Question: I have three menus. "Personal Info" "Mobile Info" "Documents" each buttons have their own link/page that displays a GridView. Now, when I click the other menu, the browser loads my entire page that causes so long to load the other page. I want to change that thing.
Now, what i want to do is. I just want only to load the area which the gridview located. Example: If i click the Personal Info button, the PersonalInfo_Gridview will appear in that area, then when I click the Mobile Info Button the PersonalInfo_Gridview will replace by MobileInfo_Gridview without loading the entire page.
here's my screenshot of my 3 menus:

How can i do that? I'm using Microsoft Expression Web, and ASP.NET please help.
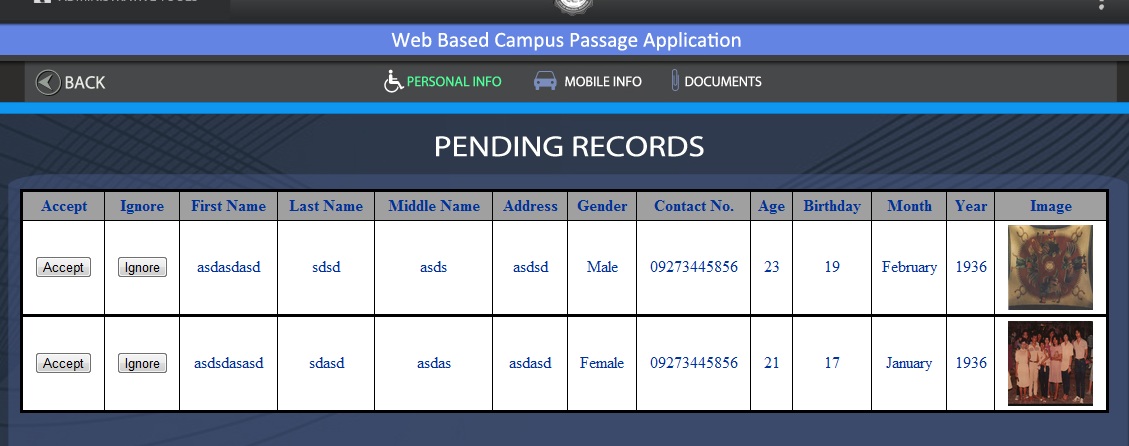
Answer: You should use an <URL> to update your data.
> using the UpdatePanel control, you can enable a Web page to
participate in partial-page updates without writing any client script.
If you want, you can add custom client script to enhance the client
user experience. When you use an UpdatePanel control, the page
behavior is browser independent and can potentially reduce the amount
of data that is transferred between client and server.
Look at how to set different triggers to use the menu buttons to trigger the udpate.
Refer: <URL>